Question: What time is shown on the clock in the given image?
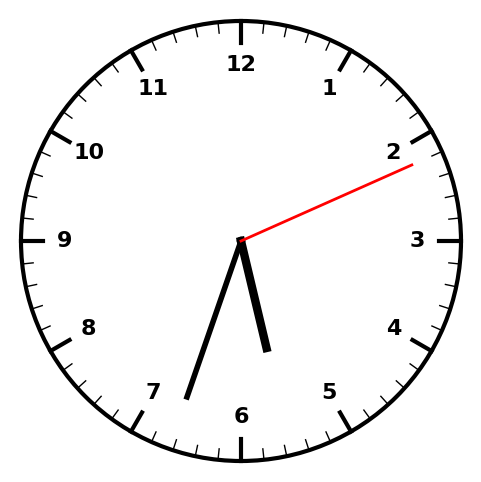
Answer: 05:33:11